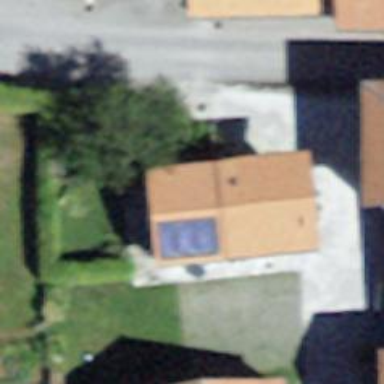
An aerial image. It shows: Guest house for tourism.